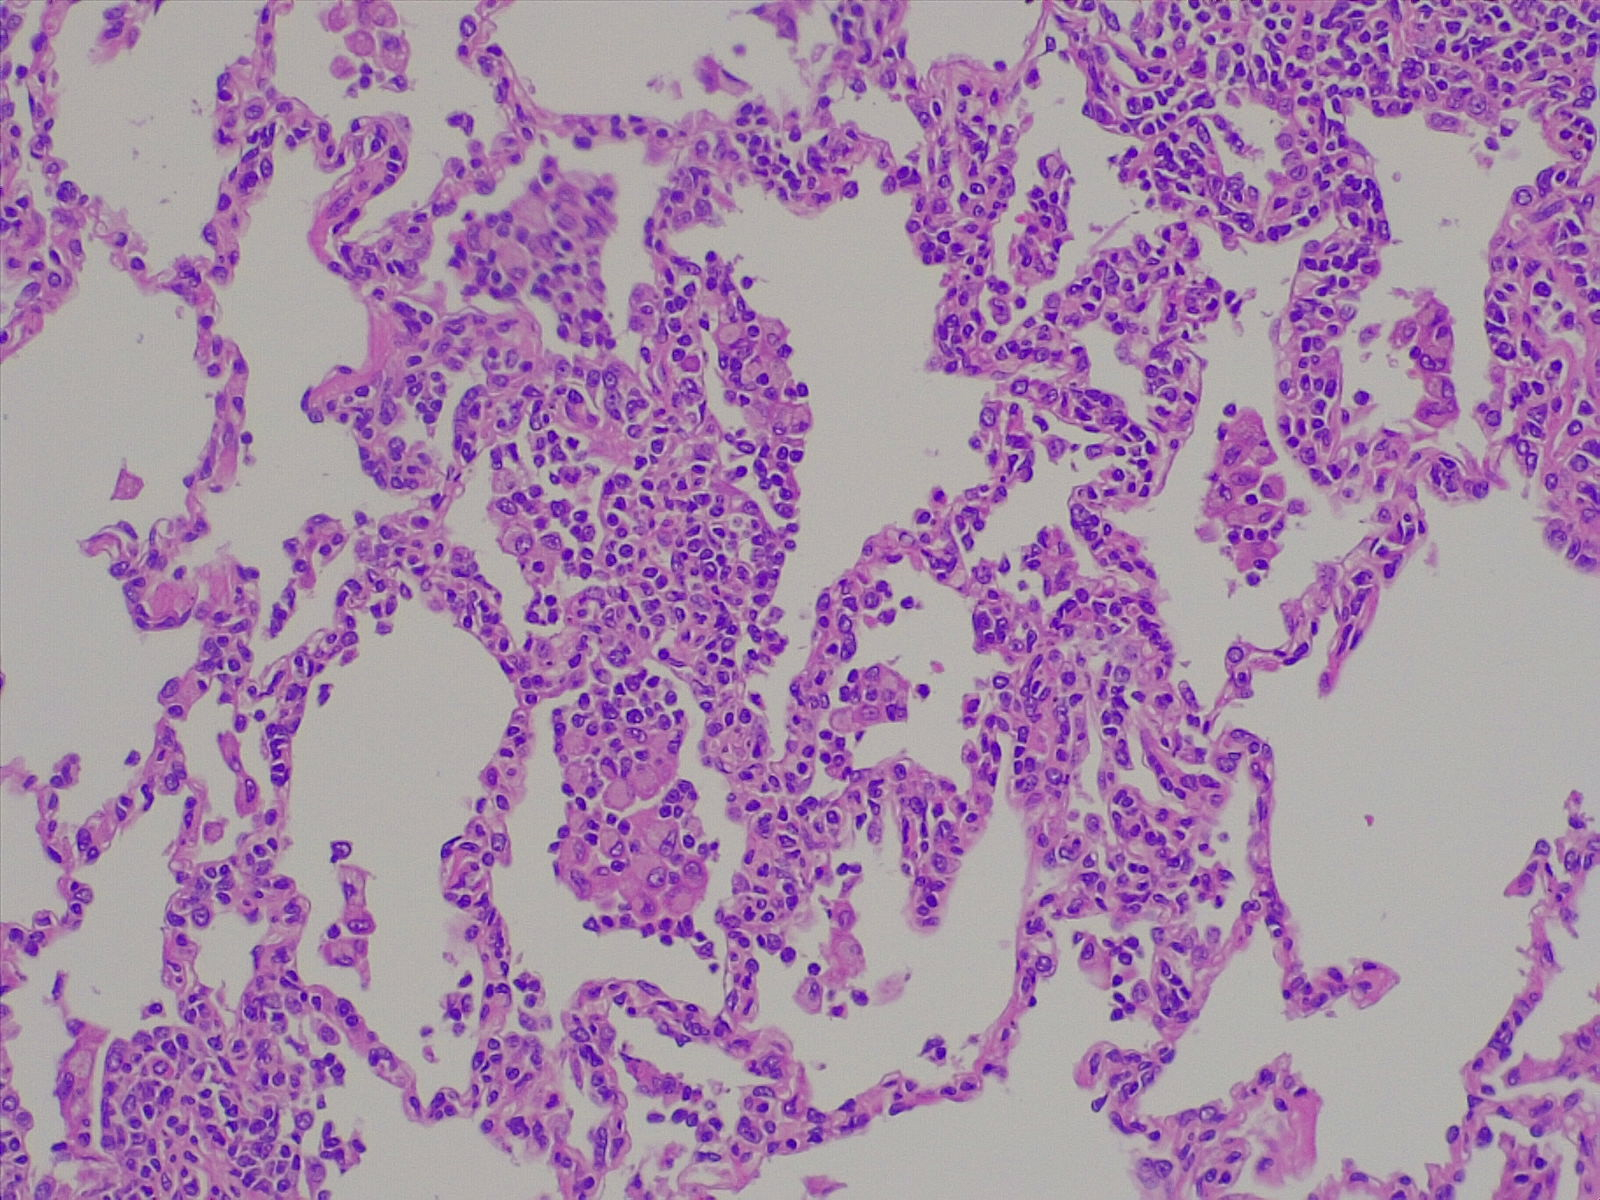
Label: normal lung tissue